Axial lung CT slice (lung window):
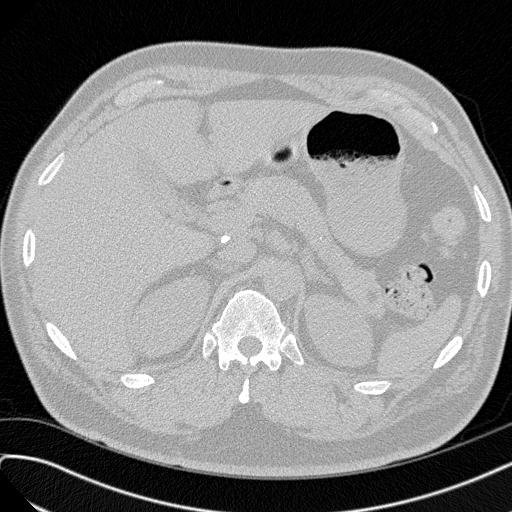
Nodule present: no